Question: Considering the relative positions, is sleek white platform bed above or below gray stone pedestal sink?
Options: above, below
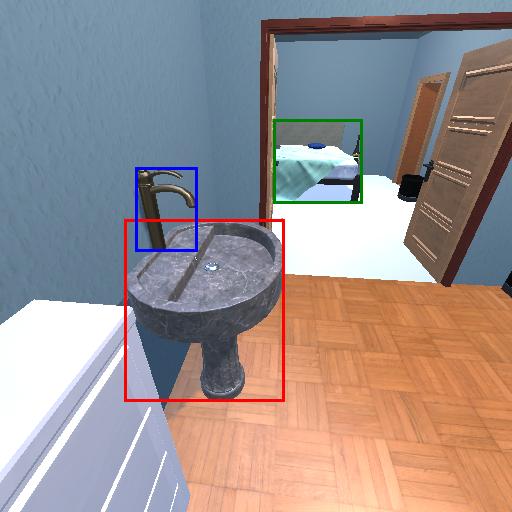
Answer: above